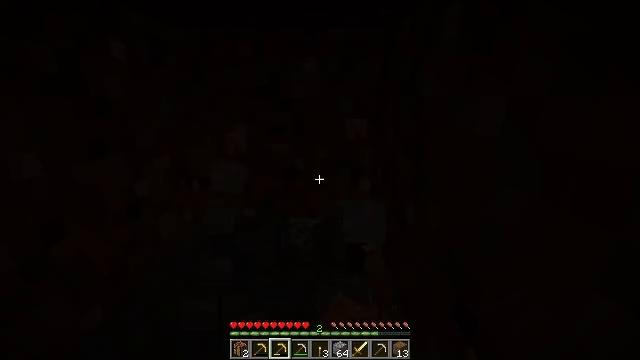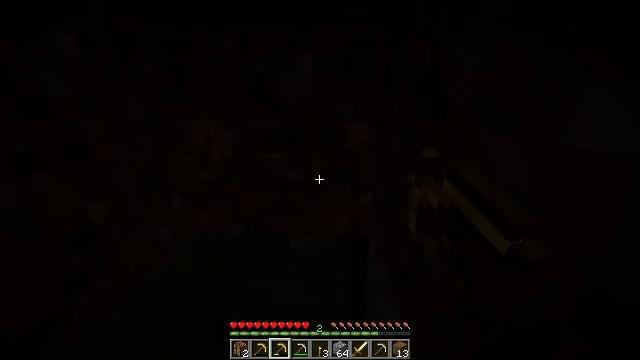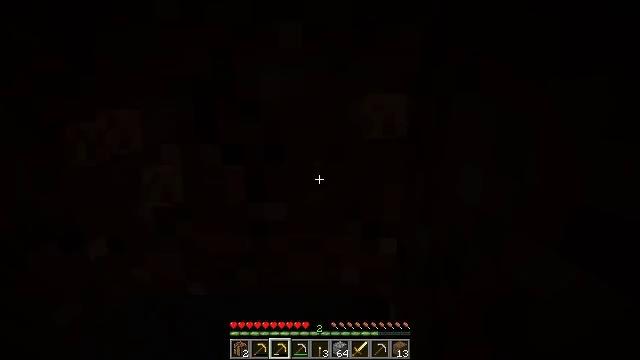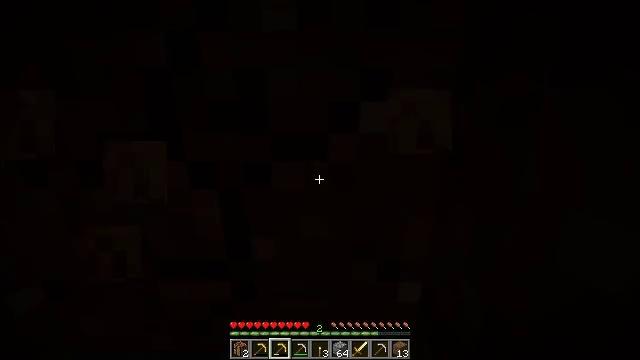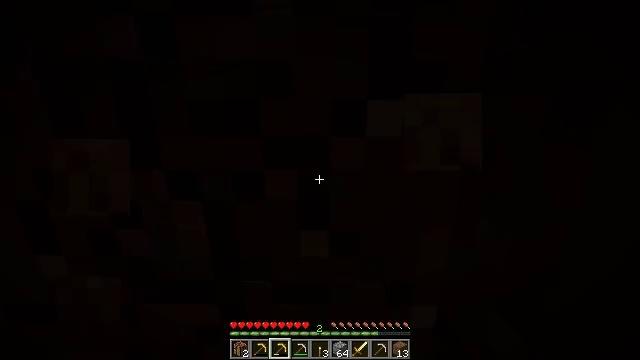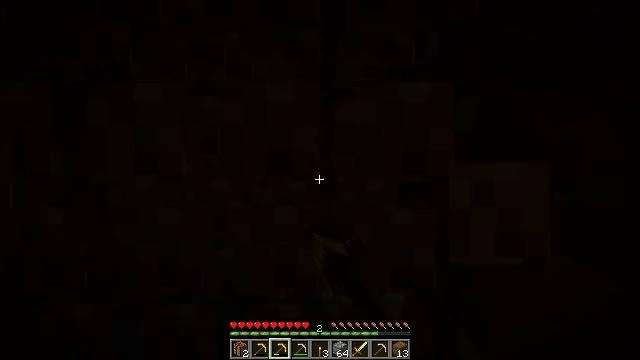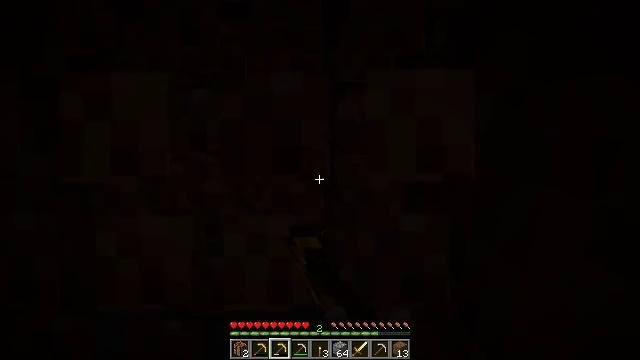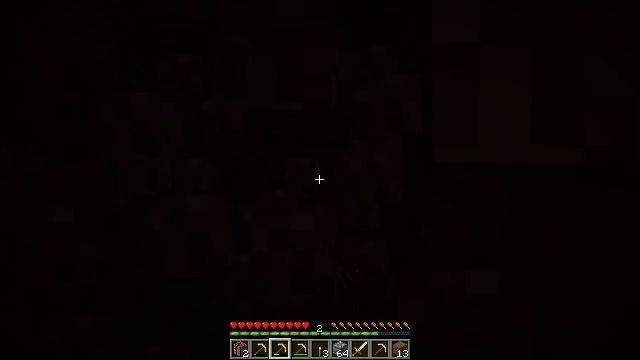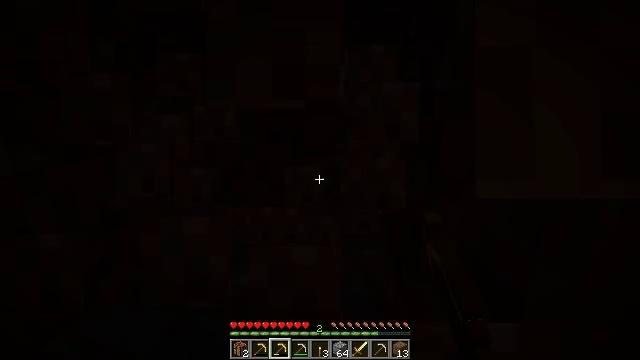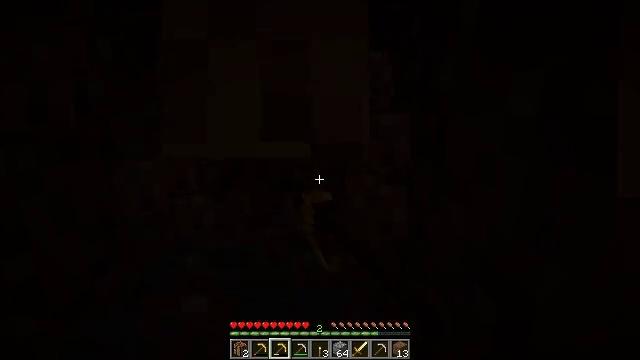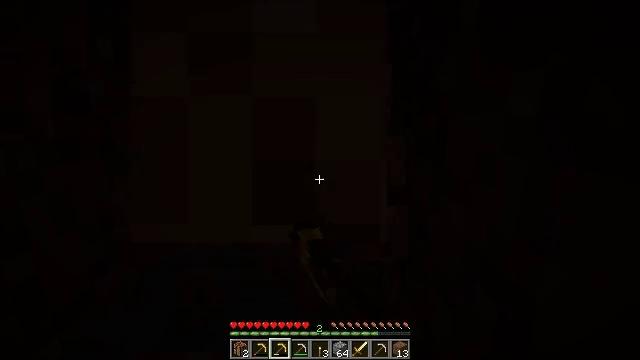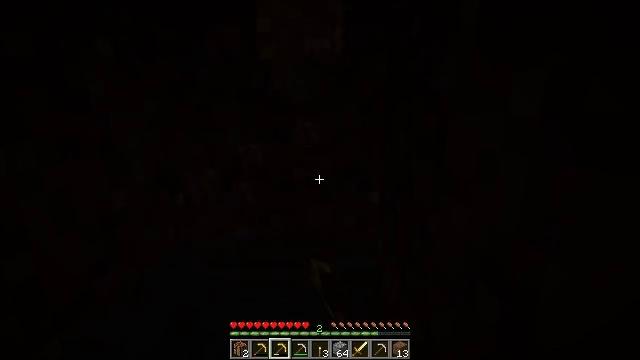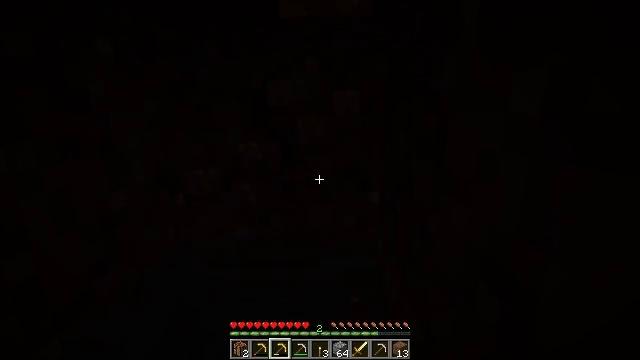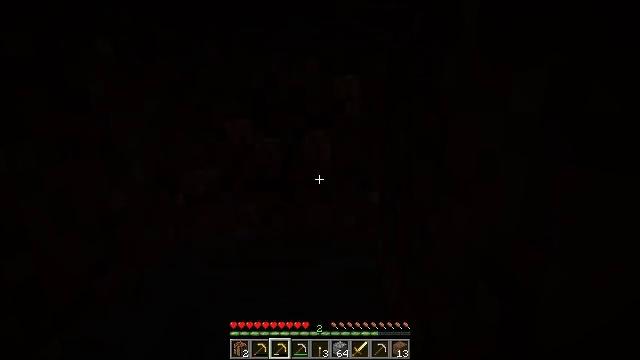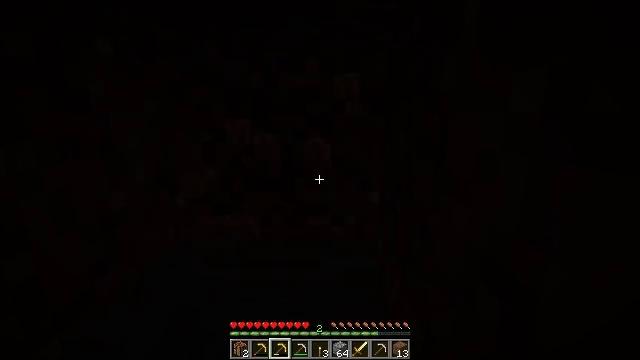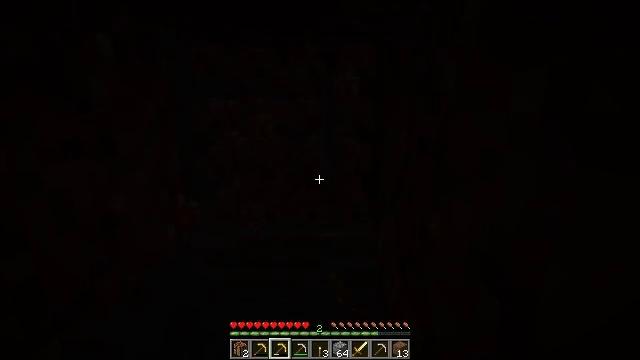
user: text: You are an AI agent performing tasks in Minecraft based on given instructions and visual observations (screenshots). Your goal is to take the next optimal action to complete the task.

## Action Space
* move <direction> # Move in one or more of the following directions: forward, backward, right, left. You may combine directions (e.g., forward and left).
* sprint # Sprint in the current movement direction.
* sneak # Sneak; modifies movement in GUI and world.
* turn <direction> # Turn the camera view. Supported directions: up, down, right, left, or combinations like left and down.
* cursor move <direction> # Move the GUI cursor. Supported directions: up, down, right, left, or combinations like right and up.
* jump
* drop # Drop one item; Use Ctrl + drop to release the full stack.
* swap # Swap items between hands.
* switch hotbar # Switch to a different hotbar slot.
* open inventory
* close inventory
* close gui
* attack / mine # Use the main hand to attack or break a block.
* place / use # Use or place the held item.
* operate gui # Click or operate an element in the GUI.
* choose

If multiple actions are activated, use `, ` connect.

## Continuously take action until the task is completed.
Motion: motion action
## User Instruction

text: Mine the granite block.
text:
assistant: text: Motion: move forward, turn up, attack / mine
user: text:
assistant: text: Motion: move forward, turn up, attack / mine
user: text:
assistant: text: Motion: attack / mine
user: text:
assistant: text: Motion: attack / mine
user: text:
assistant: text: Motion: attack / mine
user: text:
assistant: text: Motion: attack / mine
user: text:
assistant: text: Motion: attack / mine
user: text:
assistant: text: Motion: attack / mine
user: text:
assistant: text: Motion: attack / mine
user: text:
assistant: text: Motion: attack / mine
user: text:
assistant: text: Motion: attack / mine
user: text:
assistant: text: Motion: attack / mine
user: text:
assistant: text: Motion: attack / mine
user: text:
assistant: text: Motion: attack / mine
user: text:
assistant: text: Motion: attack / mine
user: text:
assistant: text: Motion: attack / mine
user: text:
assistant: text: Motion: attack / mine
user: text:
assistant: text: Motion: attack / mine
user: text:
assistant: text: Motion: attack / mine
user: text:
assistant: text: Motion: attack / mine
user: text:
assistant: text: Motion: attack / mine